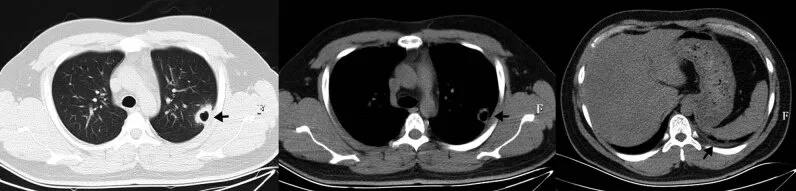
Chest CT before treatment, showing a thick-walled cavity in the left upper lung, with smooth inner and irregular outer margins. The adjacent pleural and the left lower pleural were thickened.
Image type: radiology (ct)